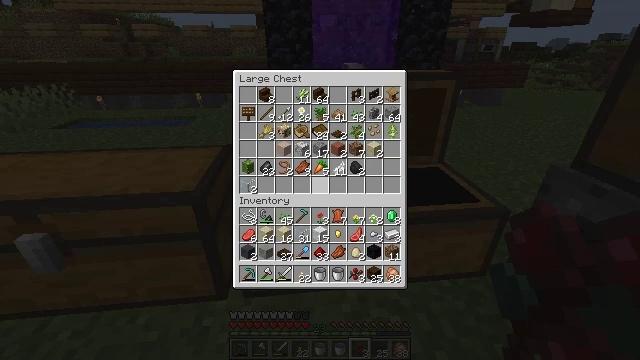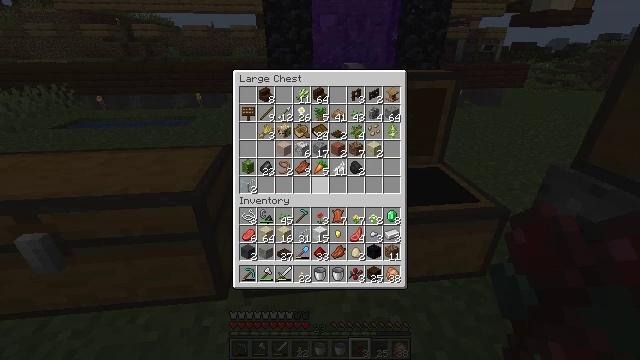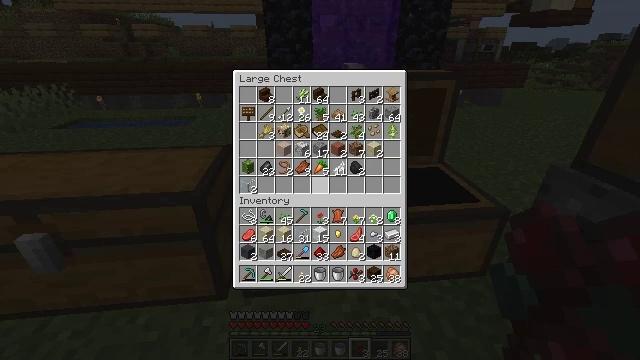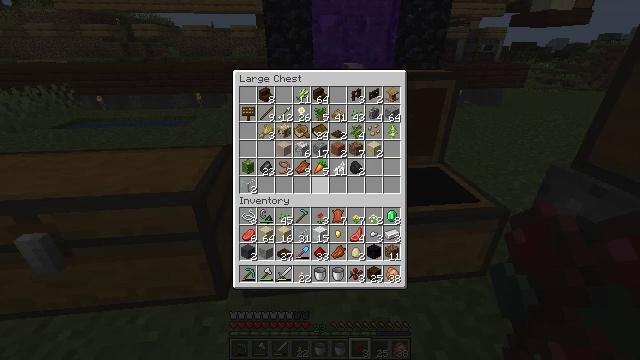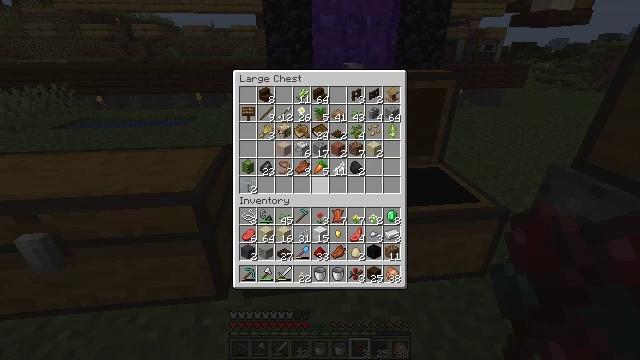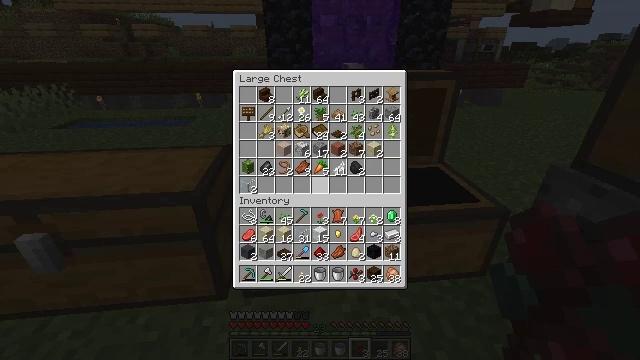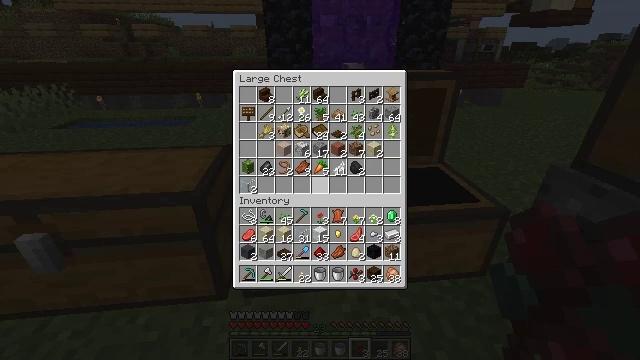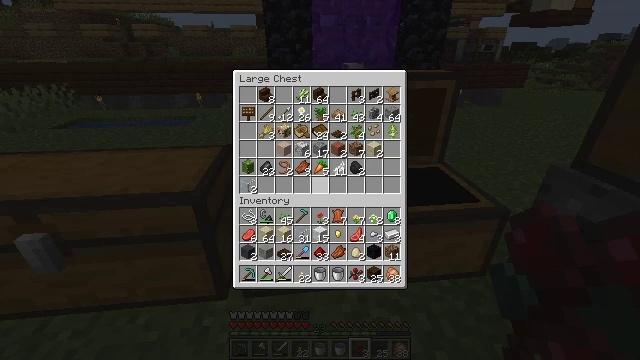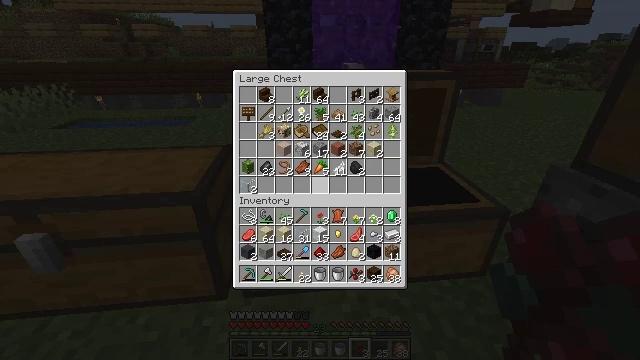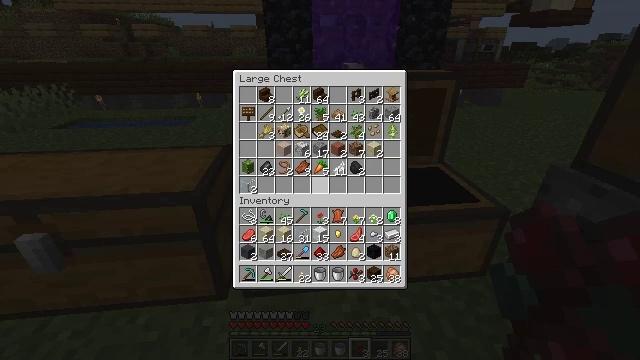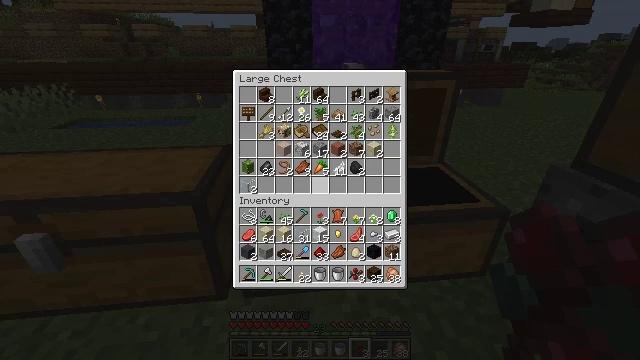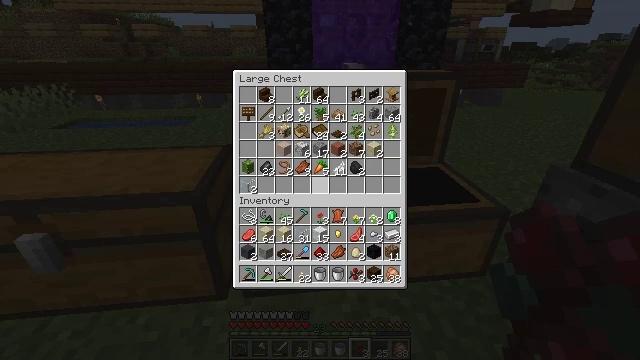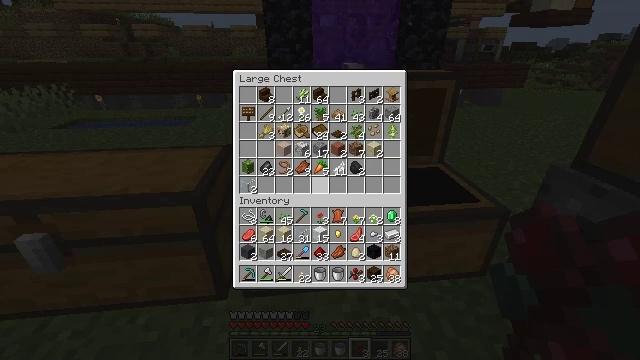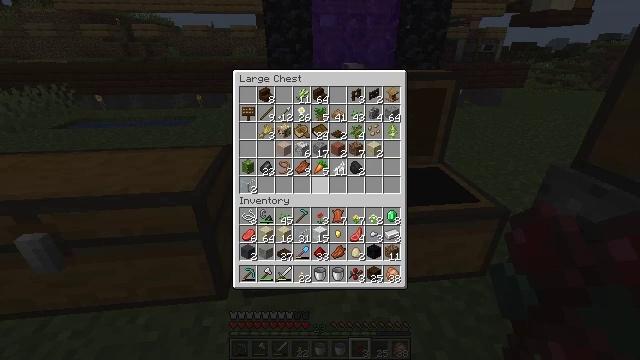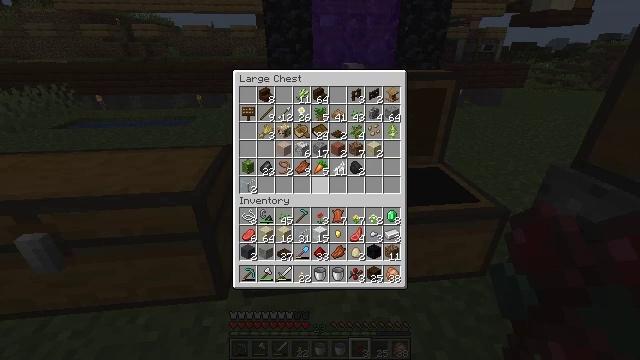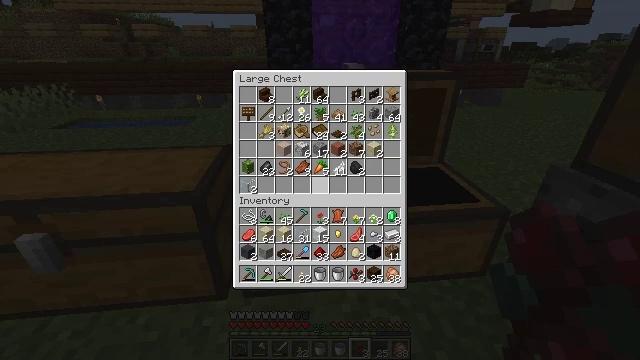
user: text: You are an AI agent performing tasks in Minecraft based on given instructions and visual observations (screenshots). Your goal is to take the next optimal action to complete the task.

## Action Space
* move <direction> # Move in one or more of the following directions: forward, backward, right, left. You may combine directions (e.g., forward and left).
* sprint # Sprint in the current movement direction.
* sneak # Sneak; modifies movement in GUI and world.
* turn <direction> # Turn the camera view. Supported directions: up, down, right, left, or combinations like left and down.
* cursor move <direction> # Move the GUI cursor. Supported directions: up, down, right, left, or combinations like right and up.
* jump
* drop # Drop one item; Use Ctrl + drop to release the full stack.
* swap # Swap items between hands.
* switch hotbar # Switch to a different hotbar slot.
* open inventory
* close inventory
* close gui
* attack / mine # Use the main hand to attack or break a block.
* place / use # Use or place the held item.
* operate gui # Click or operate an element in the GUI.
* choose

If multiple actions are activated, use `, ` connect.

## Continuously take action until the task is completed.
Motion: motion action
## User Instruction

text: Craft dried kelp.
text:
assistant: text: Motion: no_op
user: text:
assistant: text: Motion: no_op
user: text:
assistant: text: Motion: no_op
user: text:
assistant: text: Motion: no_op
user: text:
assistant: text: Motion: no_op
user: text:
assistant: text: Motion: no_op
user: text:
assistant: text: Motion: no_op
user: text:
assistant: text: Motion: no_op
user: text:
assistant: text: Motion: no_op
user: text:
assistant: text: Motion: no_op
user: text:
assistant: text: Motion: no_op
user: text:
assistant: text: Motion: no_op
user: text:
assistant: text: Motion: no_op
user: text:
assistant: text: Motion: no_op
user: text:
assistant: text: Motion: no_op
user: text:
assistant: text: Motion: no_op
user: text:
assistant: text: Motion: no_op
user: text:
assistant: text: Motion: no_op
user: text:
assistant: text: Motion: no_op
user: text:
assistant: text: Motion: no_op
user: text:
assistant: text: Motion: no_op
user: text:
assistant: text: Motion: no_op
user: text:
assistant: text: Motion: no_op
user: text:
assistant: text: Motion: no_op
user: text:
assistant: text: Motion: no_op
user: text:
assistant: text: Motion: no_op
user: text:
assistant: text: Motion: turn right and down
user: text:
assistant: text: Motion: turn right and down
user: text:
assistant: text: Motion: turn right and down
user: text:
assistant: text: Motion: turn right and down